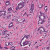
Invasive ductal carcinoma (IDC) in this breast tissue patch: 1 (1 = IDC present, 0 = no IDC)